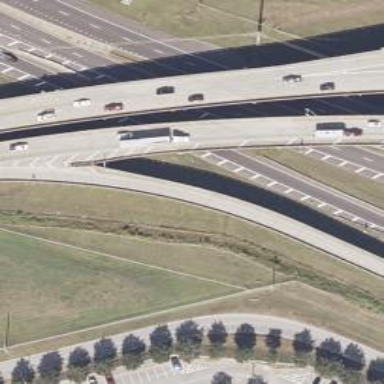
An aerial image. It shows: Bridge over motorway.